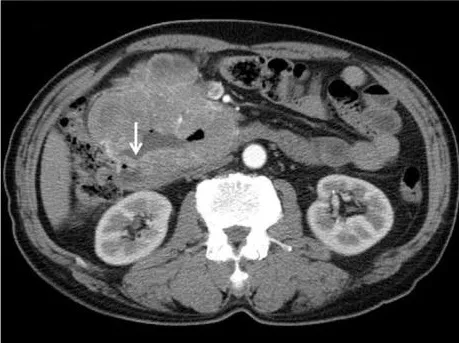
Computed tomography scan of the abdomen upon admission to hospital. (A) Large lobulated and heterogeneously enhanced mass (11.5x9.3 cm) with internal necrosis. An air-fluid level was noted on the pancreaticoduodenal groove and the internal cavity of the mass was connected to the second portion of the duodenum (arrow).
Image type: radiology (ct)